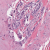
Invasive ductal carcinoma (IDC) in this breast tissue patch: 1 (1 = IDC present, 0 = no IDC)